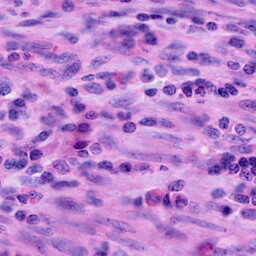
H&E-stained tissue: Cervix